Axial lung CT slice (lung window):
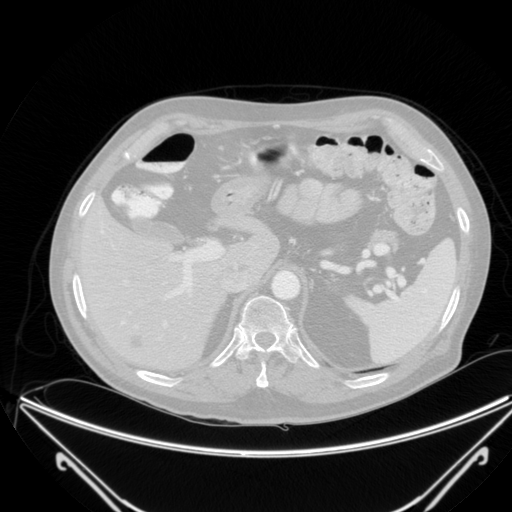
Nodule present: no